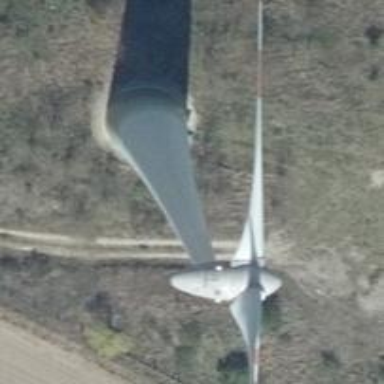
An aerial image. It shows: Wind power generator with wind turbines.